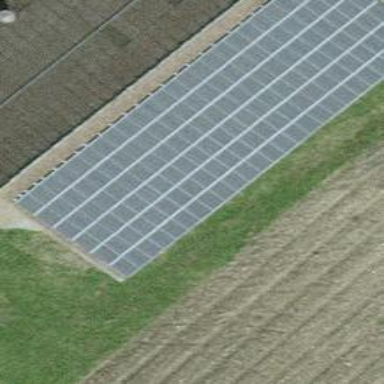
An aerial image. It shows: Solar power generator utilizing photovoltaic technology with solar photovoltaic panels.